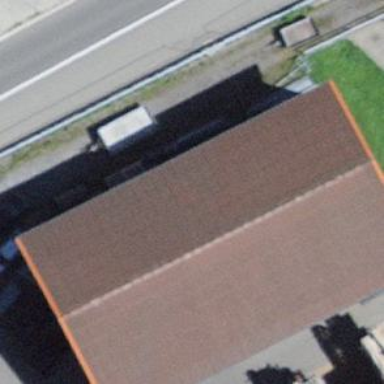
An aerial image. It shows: Industrial building.